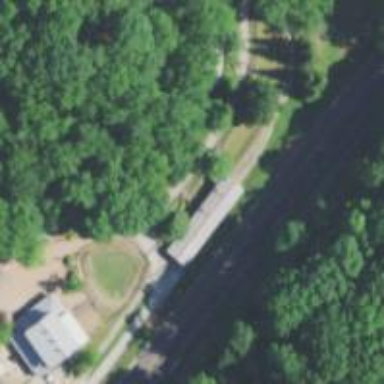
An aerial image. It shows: Miniature railway tunnel designed as building passage.